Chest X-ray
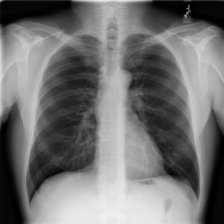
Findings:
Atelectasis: negative
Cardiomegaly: negative
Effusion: negative
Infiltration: negative
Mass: negative
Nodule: negative
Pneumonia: negative
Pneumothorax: negative
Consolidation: negative
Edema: negative
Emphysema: negative
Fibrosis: negative
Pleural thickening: negative
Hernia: negative